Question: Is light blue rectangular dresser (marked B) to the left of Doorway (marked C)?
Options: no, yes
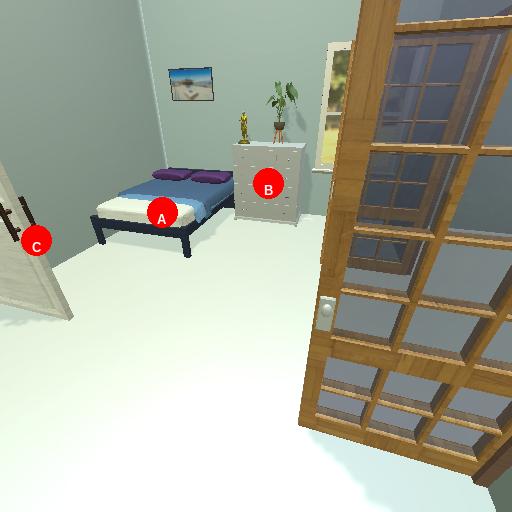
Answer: no